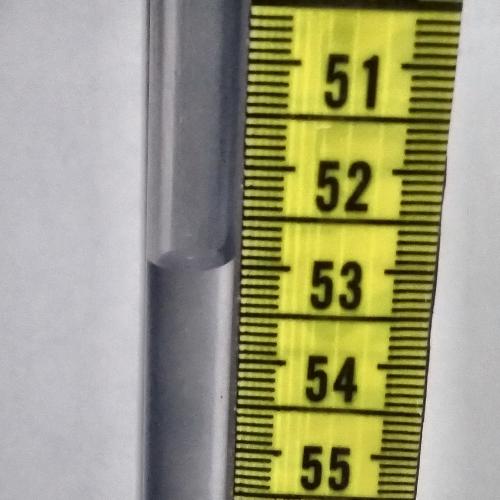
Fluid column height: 53.0 cm